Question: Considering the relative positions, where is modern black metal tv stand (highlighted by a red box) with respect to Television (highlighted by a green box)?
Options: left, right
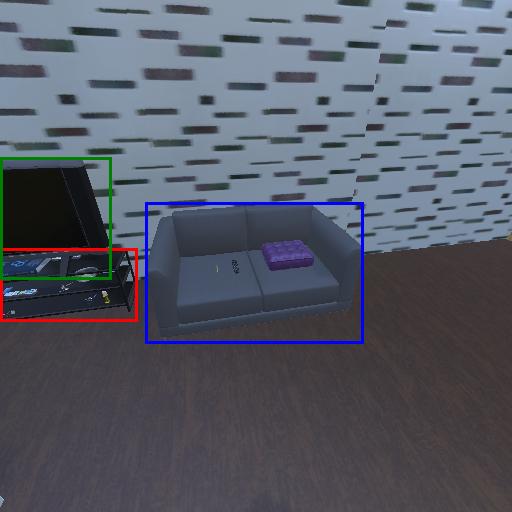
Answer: left